Question: I need to incorporate a separator between items in my ListBoxItems for example
where some items in my items source would be placed beneath the separator and some above it .
For example :

The above is done by altering the ControlTemplate of the ListBox :
'''
<ScrollViewer>
<StackPanel>
<ItemsPresenter />
<Separator BorderBrush="Red" />
<ListBoxItem Content=".." ContentTemplate="..." x:Key="helpItem"/>
</StackPanel>
</ScrollViewer>
'''
The problem is that the "helpItem" does not get selected since it is not part of my ItemsSource.
For now being able to select it would suffice
1)So my First question would be how could i associate this item with my ItemsSource or alternatively
make it selectable ?
Further more in the future i might wan't to have more items which would be placed in
the bottom half of my listbox
2)How would i physically place a Separator in a given place between my items , as if to divide my
ItemsPresenter in a logical spot ?
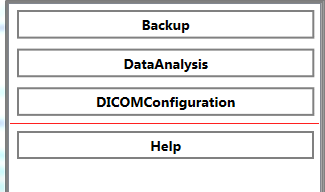
Answer: Instead of multiple 'ListBox' controls, if you could split your collection to "n" smaller groups based on how many seperator's you need, you can put them all together via a 'CompositeCollection' into the same 'ListBox'
So for example say I have:
'''
public partial class MainWindow : Window {
public List<string> CollA { get; set; }
public List<string> CollB { get; set; }
public MainWindow() {
InitializeComponent();
CollA = new List<string> {"A", "B", "C"};
CollB = new List<string> {"D", "E", "F"};
DataContext = this;
}
}
'''
and I want the seperator between 'CollA' and 'CollB', then my xaml could be:
'''
<ListBox>
<ListBox.Resources>
<CollectionViewSource x:Key="CollectionOne"
Source="{Binding CollA}" />
<CollectionViewSource x:Key="CollectionTwo"
Source="{Binding CollB}" />
</ListBox.Resources>
<ListBox.ItemsSource>
<CompositeCollection>
<CollectionContainer Collection="{Binding Source={StaticResource CollectionOne}}" />
<ListBoxItem HorizontalContentAlignment="Stretch"
IsEnabled="False"
IsHitTestVisible="False">
<Rectangle Height="2"
Fill="Gray" />
</ListBoxItem>
<CollectionContainer Collection="{Binding Source={StaticResource CollectionTwo}}" />
</CompositeCollection>
</ListBox.ItemsSource>
</ListBox>
'''
which should produce:

Now items are functional and you can bind the 'SelectedItem' out and work with it as you desire and also by checking the SelectedItem against the source-collection, you can detect which source list currently selected item belongs to.